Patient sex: M
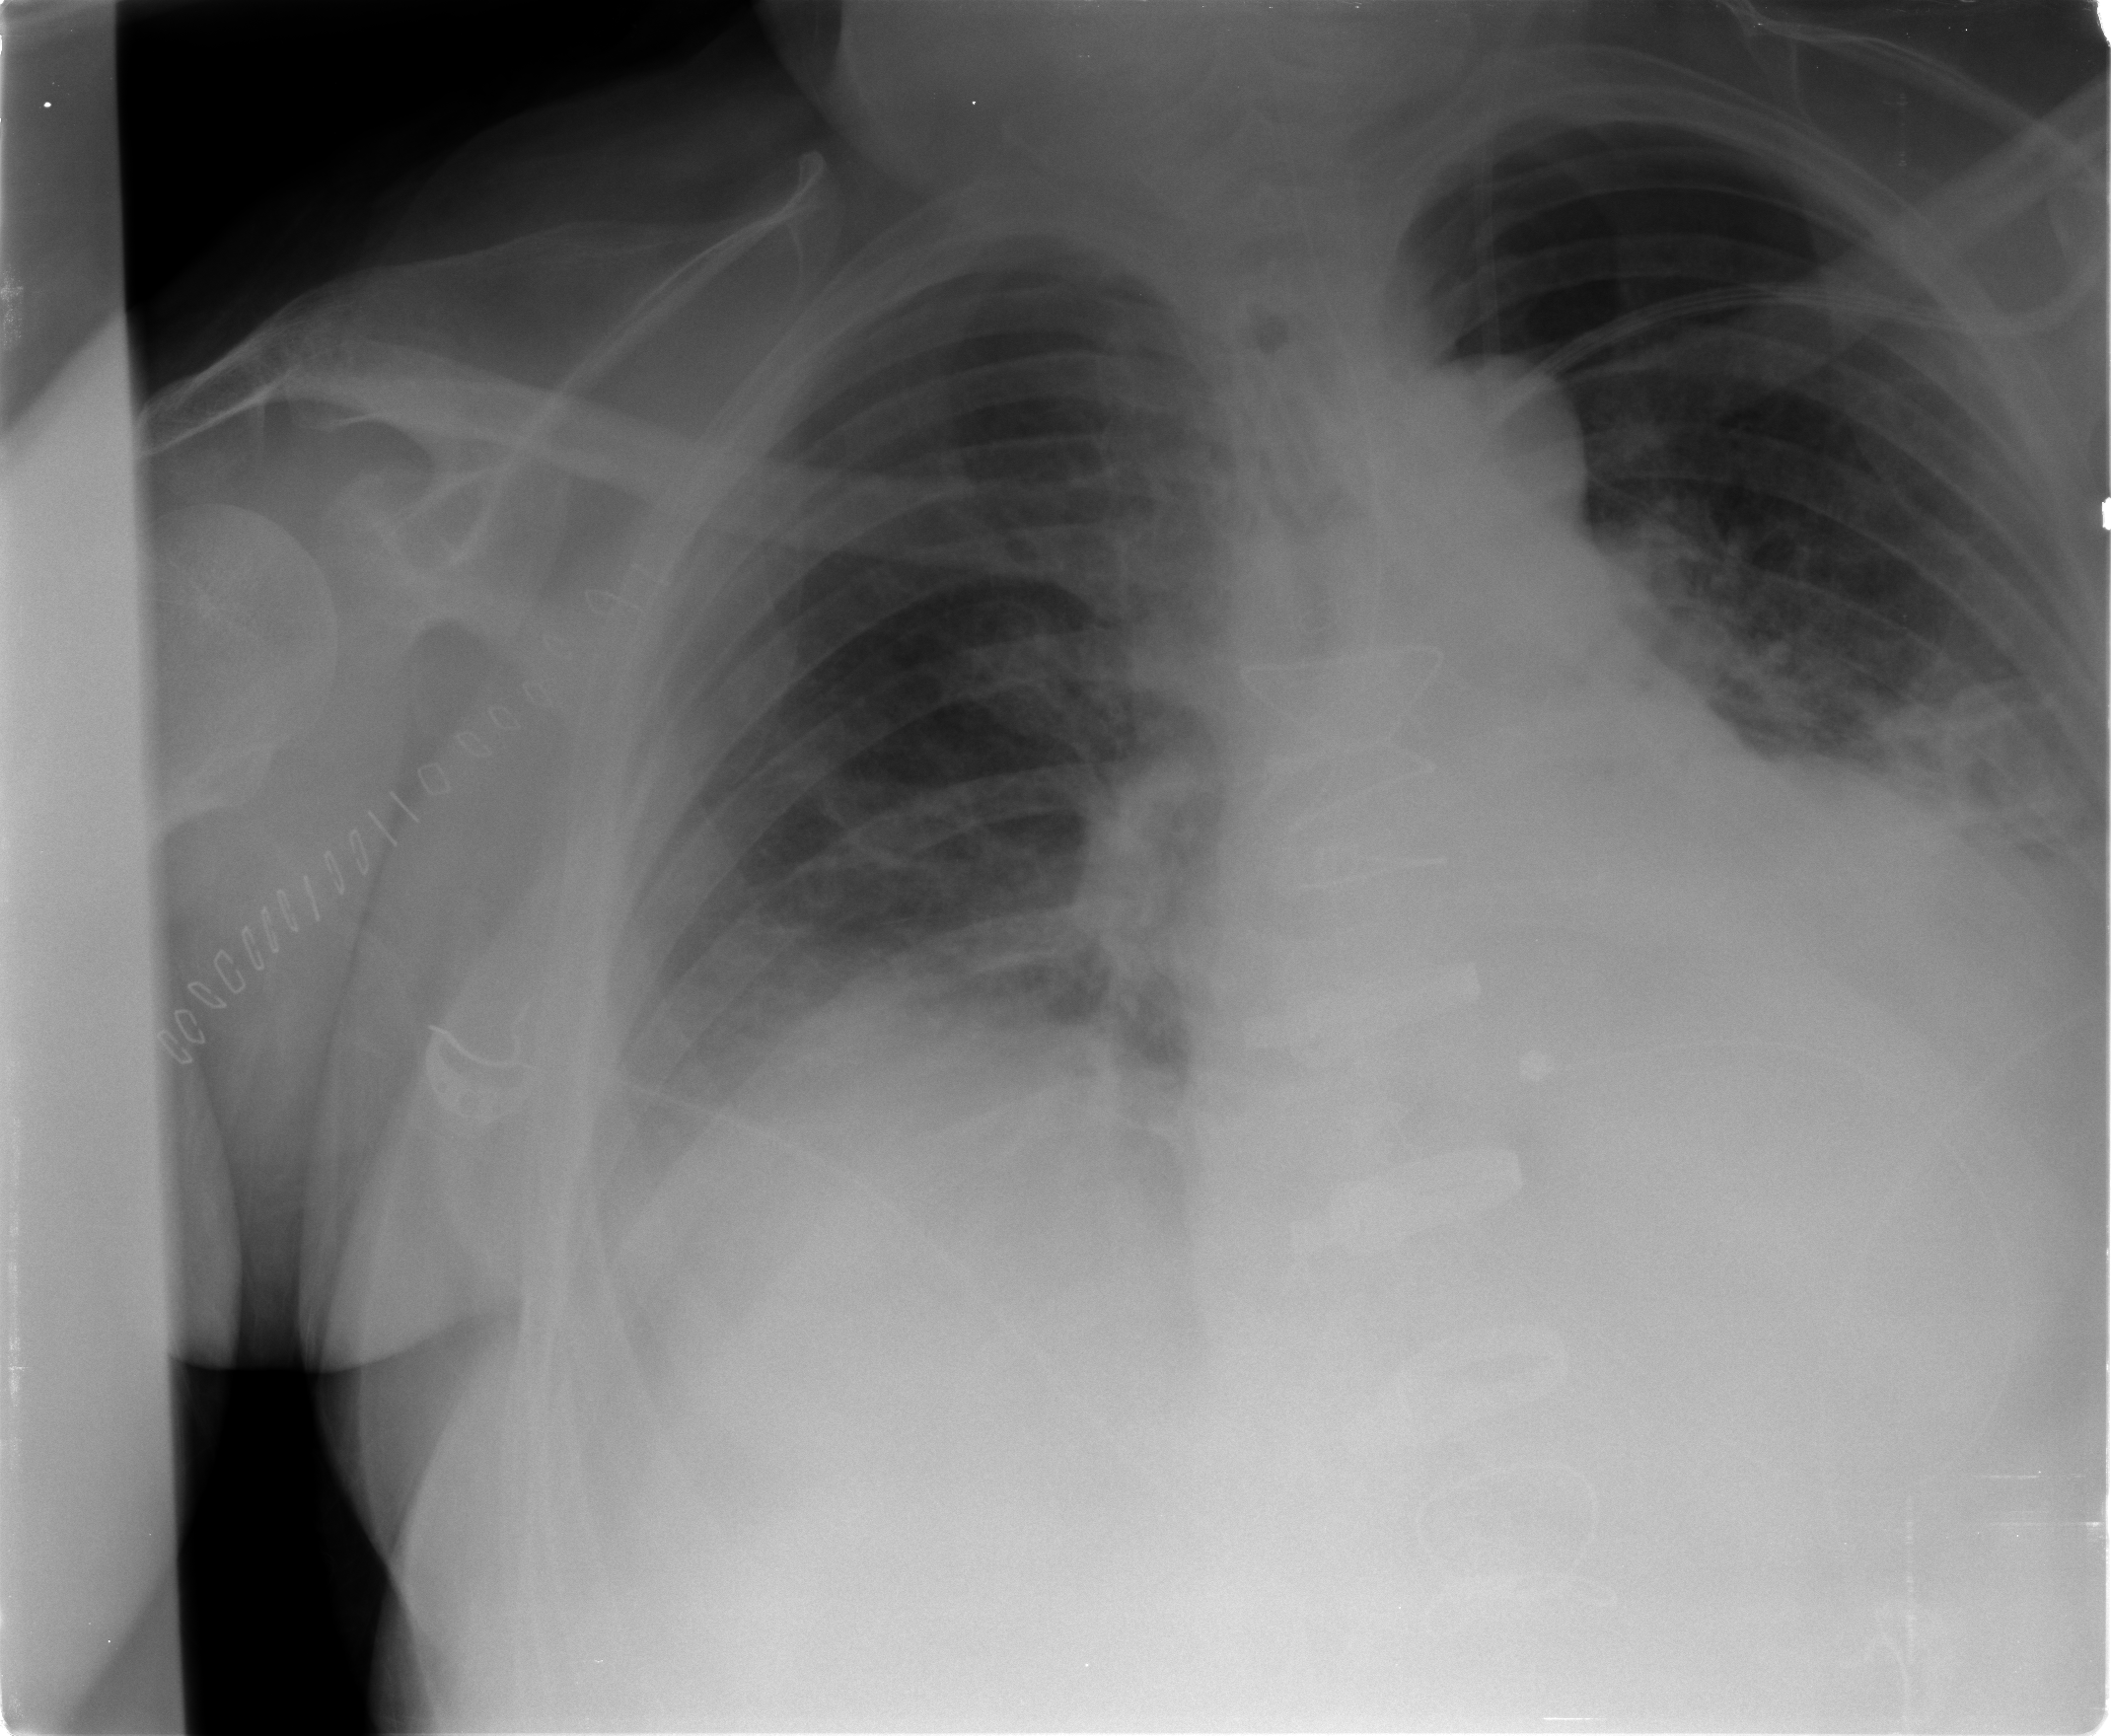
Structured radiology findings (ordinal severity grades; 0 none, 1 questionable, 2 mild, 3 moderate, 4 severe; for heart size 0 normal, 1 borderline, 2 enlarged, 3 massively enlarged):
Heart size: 2
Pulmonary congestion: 0
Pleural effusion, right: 2
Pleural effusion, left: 2
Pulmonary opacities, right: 0
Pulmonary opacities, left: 0
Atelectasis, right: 2
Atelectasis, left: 1